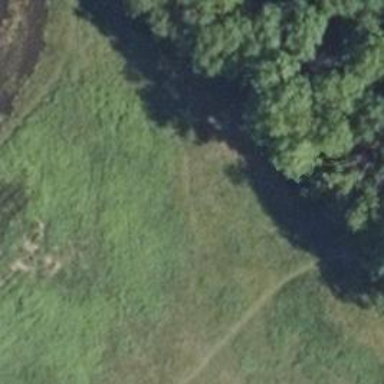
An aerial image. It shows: Grass path.